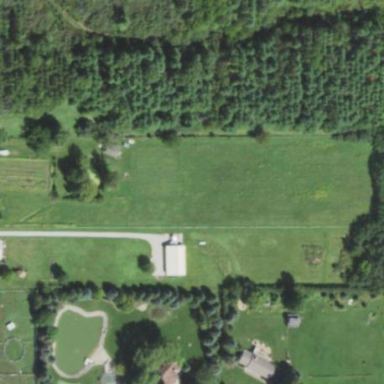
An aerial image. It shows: Pasture used as meadow.